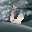
Label: 6